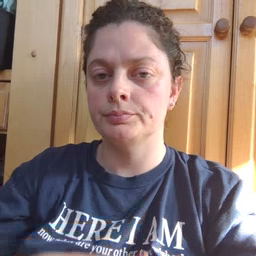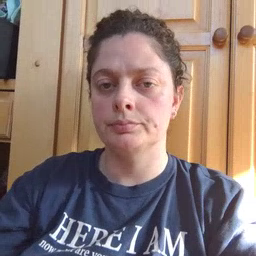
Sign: car